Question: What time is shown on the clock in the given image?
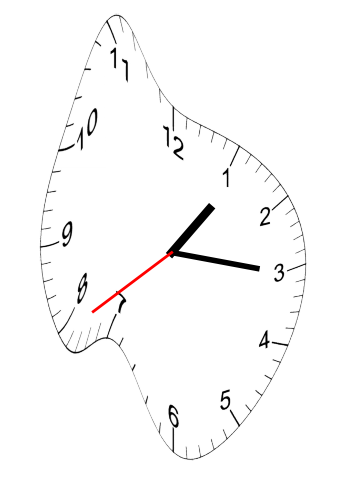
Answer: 01:15:39